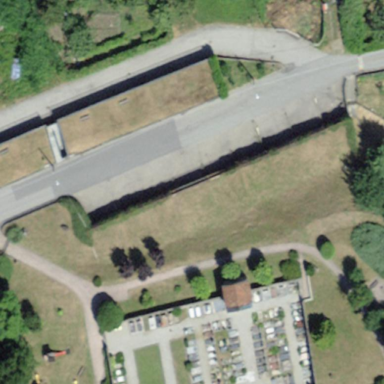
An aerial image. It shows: Group of garages.